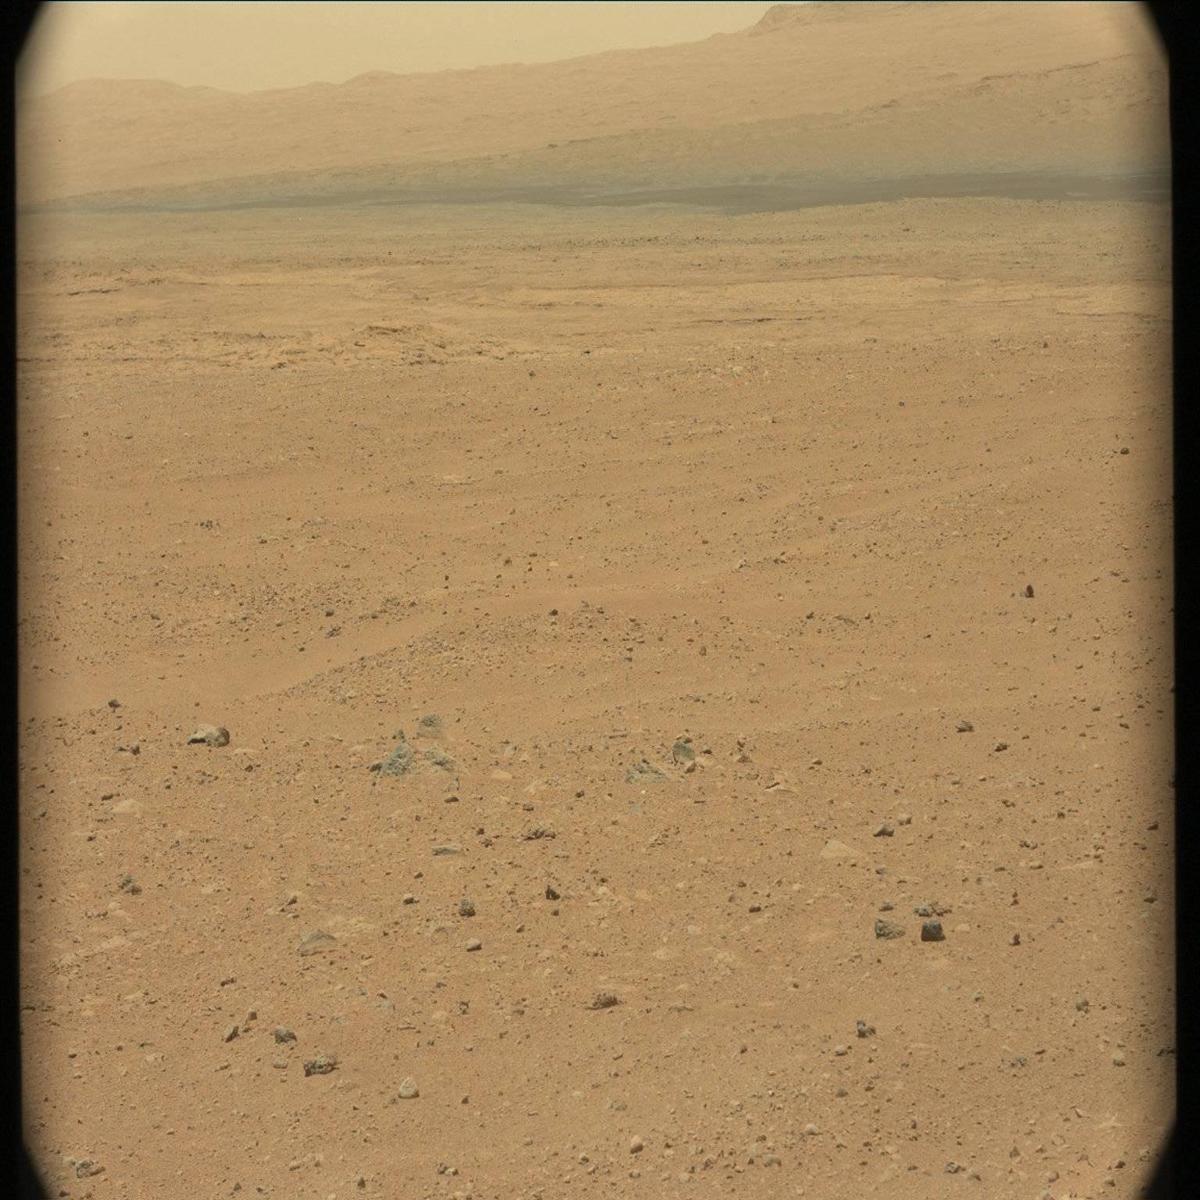
Terrain classes present: Bedrock, Ridge, Rock, Sand / Soil, Sky